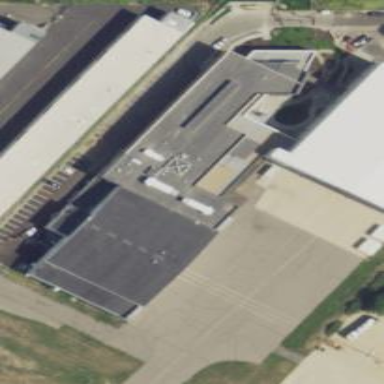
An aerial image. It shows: Building that is hangar at the airport.